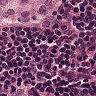
Metastatic tissue present: no